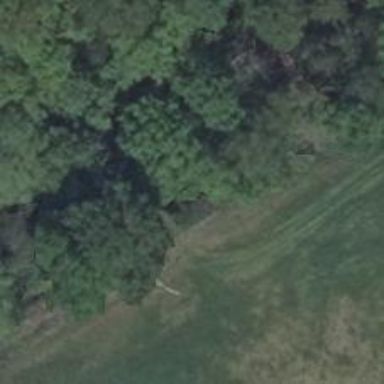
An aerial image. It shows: Culvert tunnel.